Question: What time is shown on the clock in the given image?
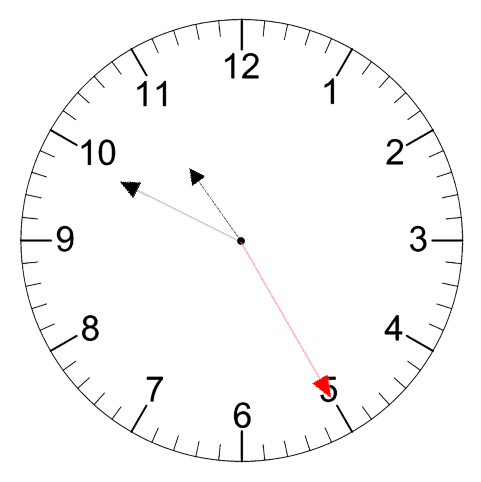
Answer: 10:49:25